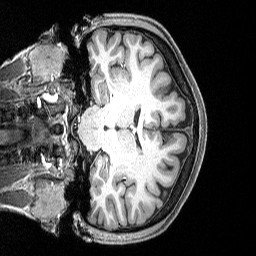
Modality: T1w
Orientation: coronal
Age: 42
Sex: male
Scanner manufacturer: siemens
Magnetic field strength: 3 T
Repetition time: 2.3 s
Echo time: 0.00298 s